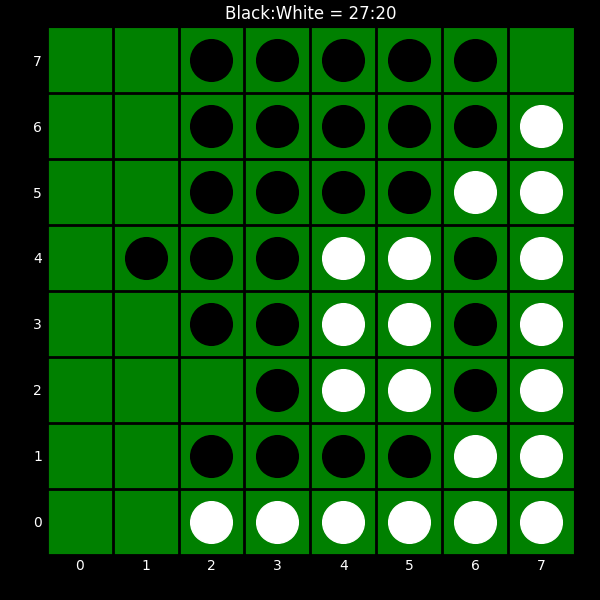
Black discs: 27
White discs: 20